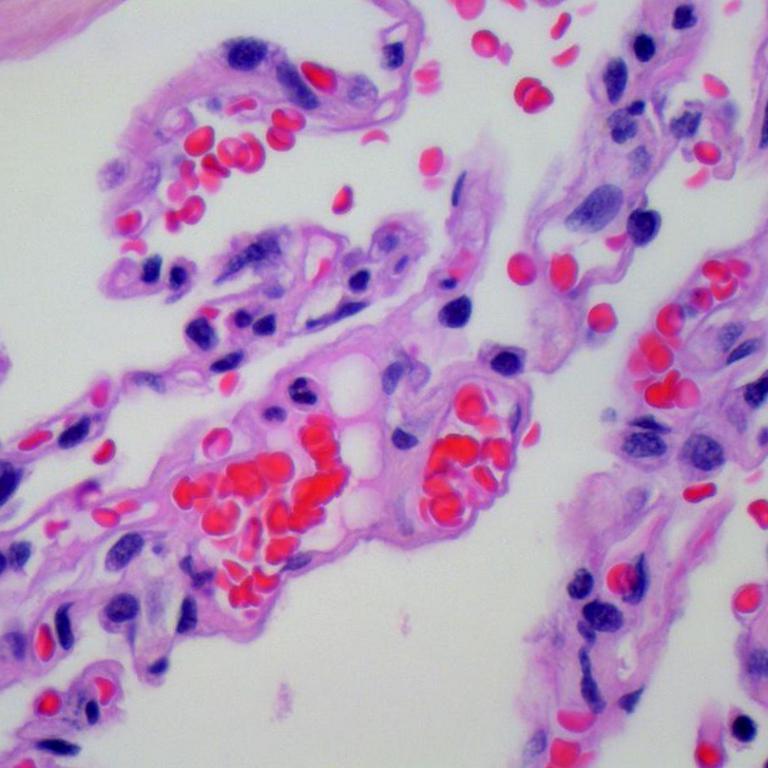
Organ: lung
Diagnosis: benign